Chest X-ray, AP view. Patient: 40 years old, sex M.
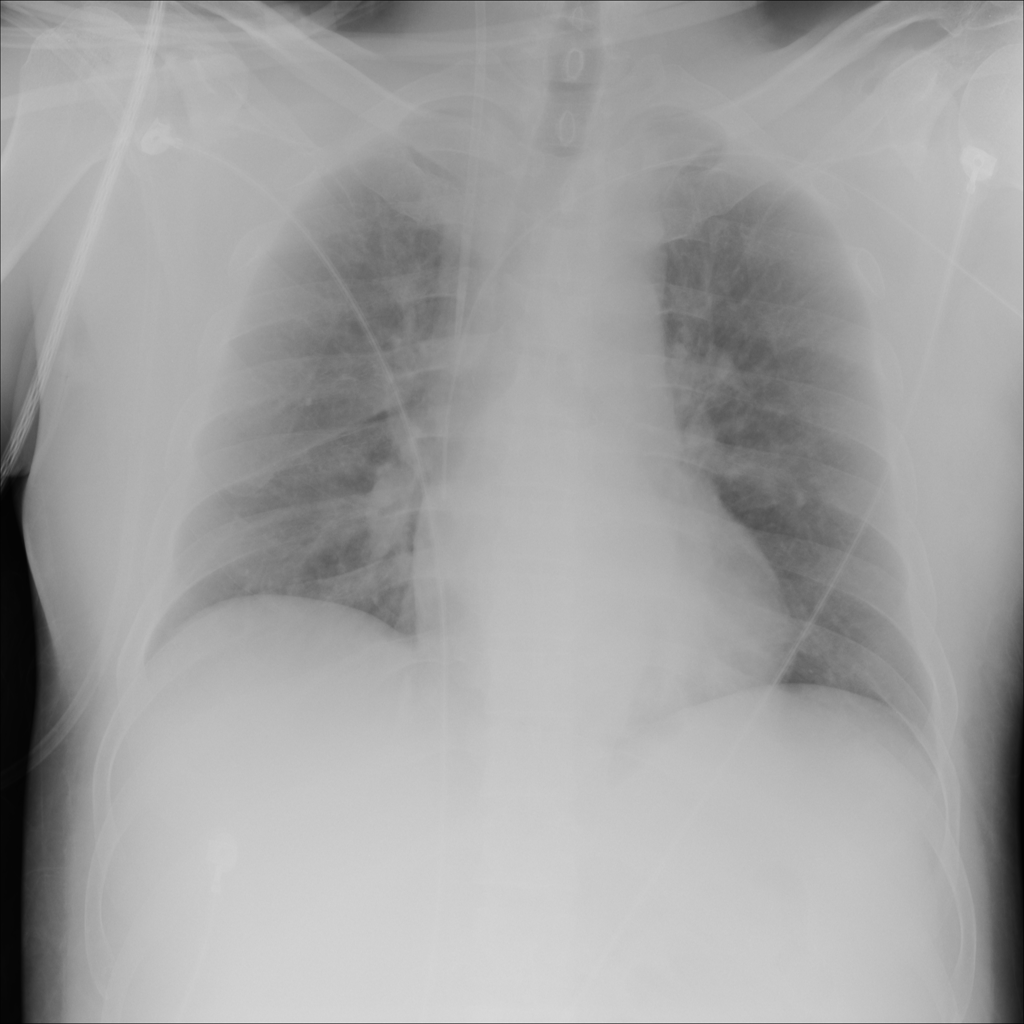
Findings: No Finding